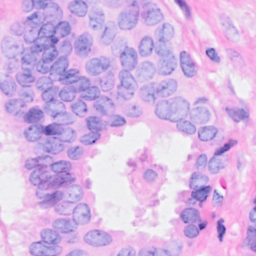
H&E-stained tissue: Breast